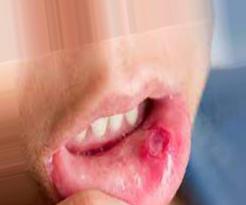
Condition: Mouth Ulcer